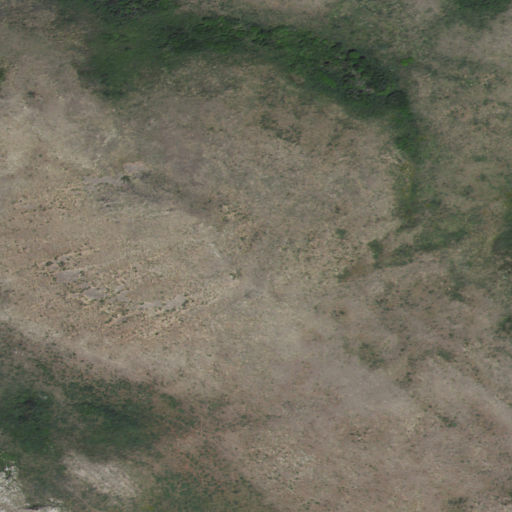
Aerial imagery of mountain in Idaho named Garden Peak containing shrub and grassland